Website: apple
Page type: billing-address
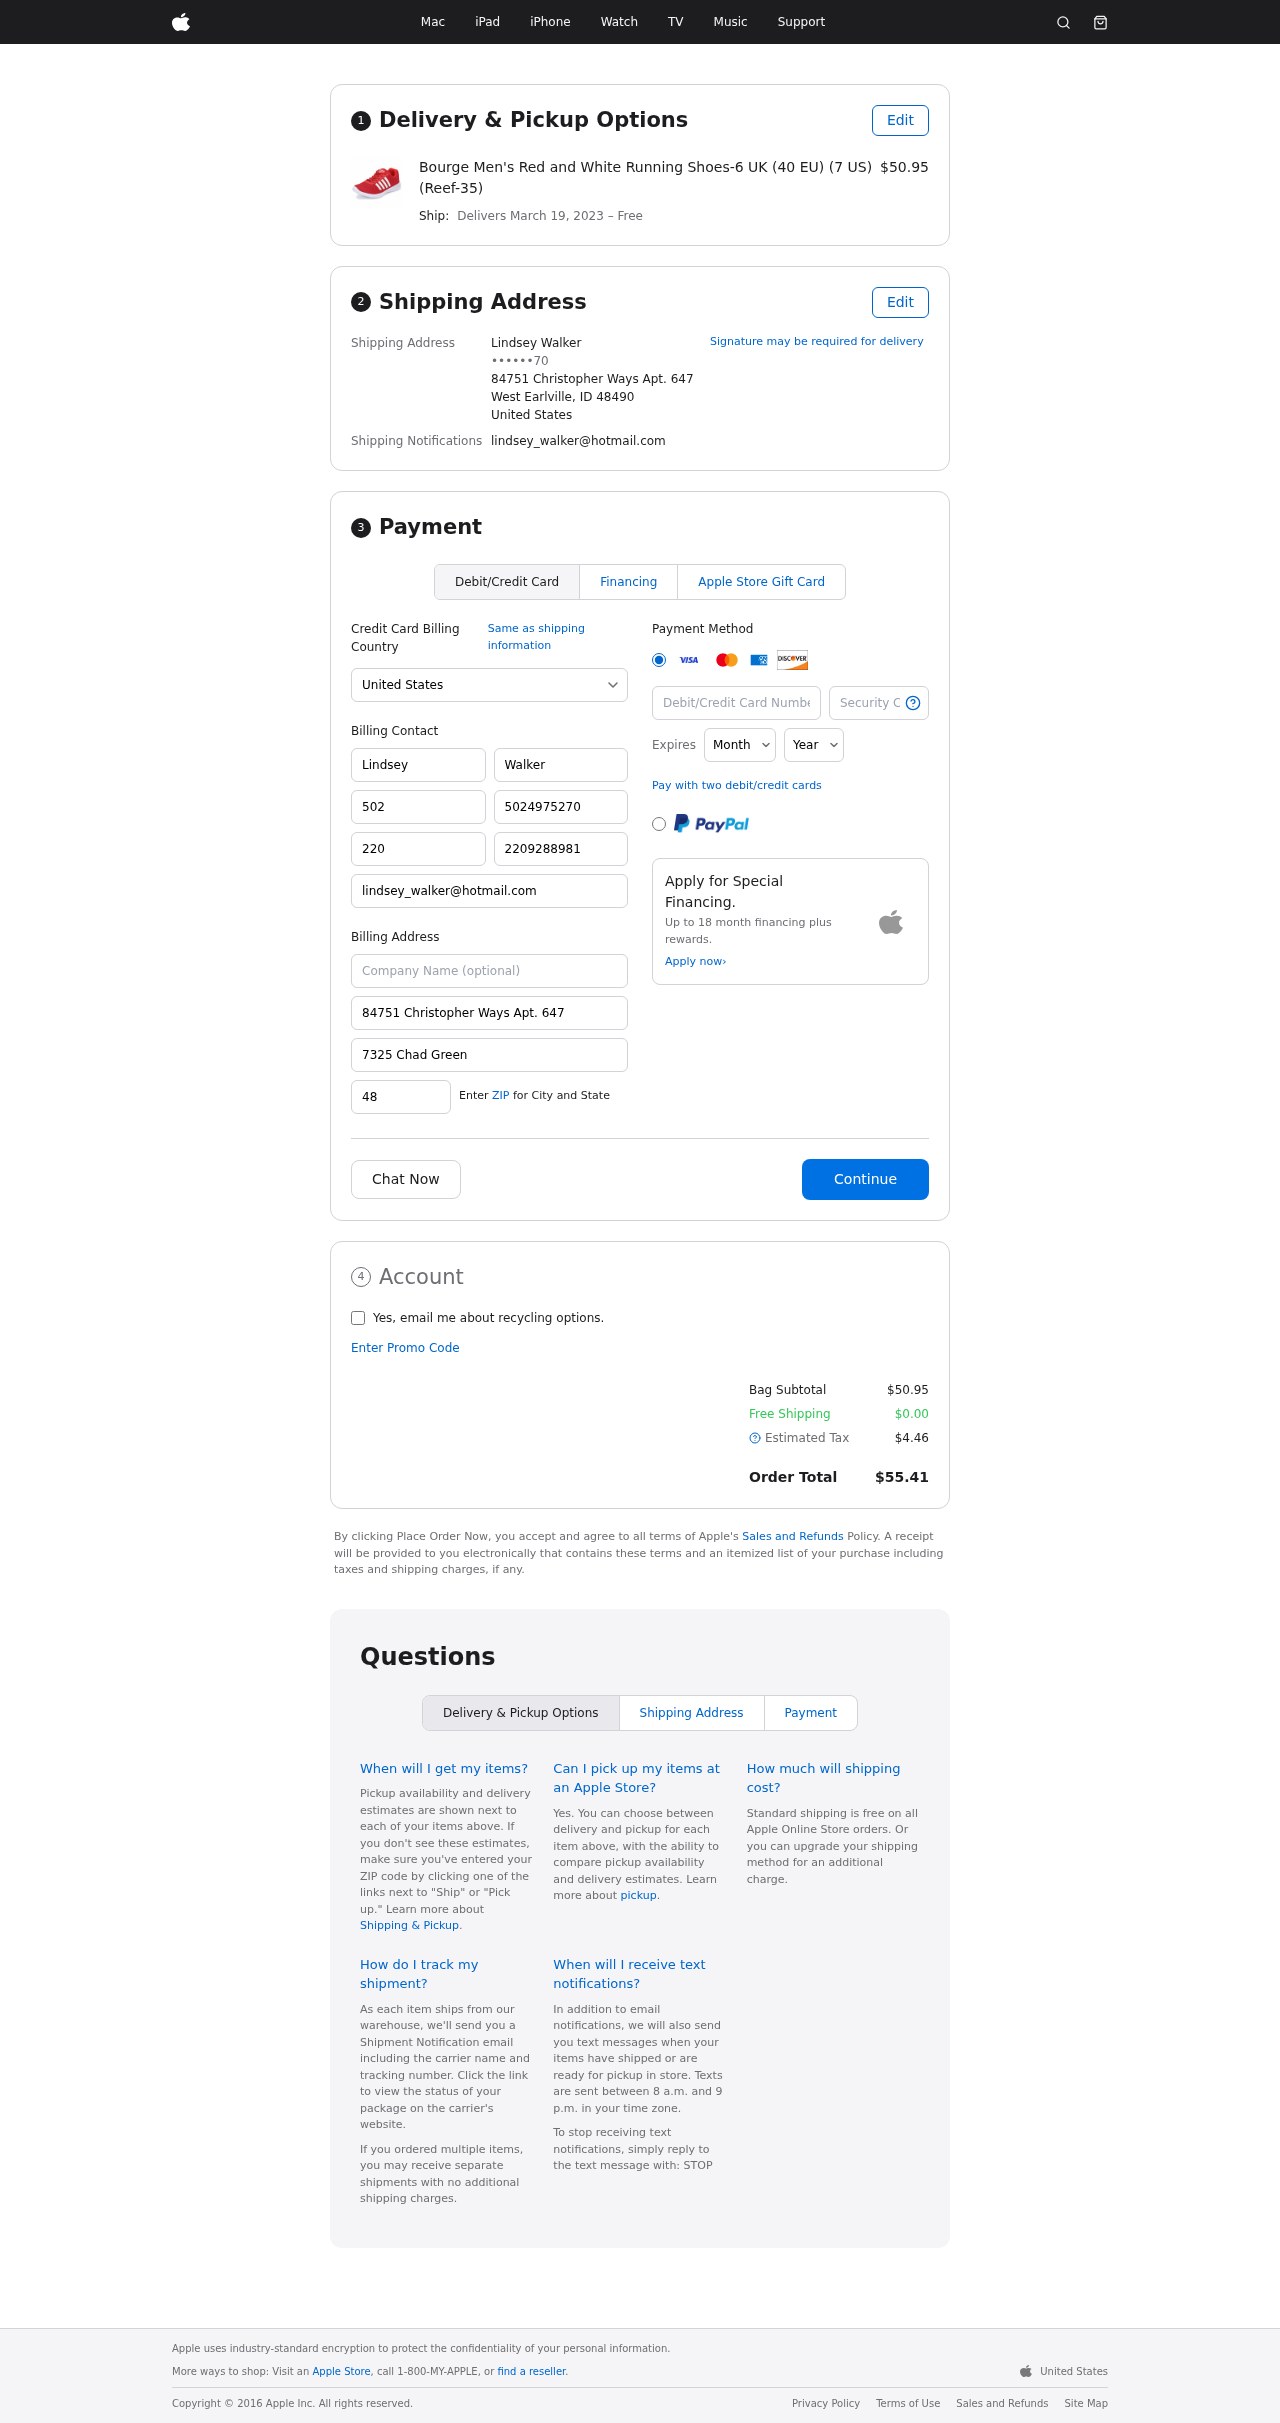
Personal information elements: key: PII_CARD_CVV
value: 183
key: PII_CARD_EXPIRY_MONTH
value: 10
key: PII_CARD_EXPIRY_YEAR
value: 29
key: PII_CARD_NUMBER
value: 4659 7588 6994 6185
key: PII_CITY_STATE_ZIP
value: West Earlville, ID 48490
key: PII_COUNTRY
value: United States
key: PII_EMAIL
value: lindsey_walker@hotmail.com
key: PII_FULLNAME
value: Lindsey Walker
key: PII_STREET
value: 84751 Christopher Ways Apt. 647
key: PII_PHONE_MASKED
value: ••••••70
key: PII_BILLING_FIRSTNAME
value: Lindsey
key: PII_BILLING_LASTNAME
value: Walker
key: PII_BILLING_PHONE_AREA
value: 502
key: PII_BILLING_PHONE
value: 5024975270
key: PII_BILLING_PHONE_ALT_AREA
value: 220
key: PII_BILLING_PHONE_ALT
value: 2209288981
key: PII_BILLING_EMAIL
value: lindsey_walker@hotmail.com
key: PII_BILLING_STREET
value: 84751 Christopher Ways Apt. 647
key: PII_BILLING_STREET2
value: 7325 Chad Green
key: PII_BILLING_POSTCODE
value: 48490
Product elements: key: PRODUCT1_NAME
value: Bourge Men's Red and White Running Shoes-6 UK (40 EU) (7 US) (Reef-35)
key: PRODUCT1_PRICE
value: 50.95
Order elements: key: ORDER_DELIVERY_DATE
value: March 19, 2023
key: ORDER_SUBTOTAL
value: $50.95
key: ORDER_SHIPPING_COST
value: $0.00
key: ORDER_TAX
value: $4.46
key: ORDER_TOTAL
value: $55.41